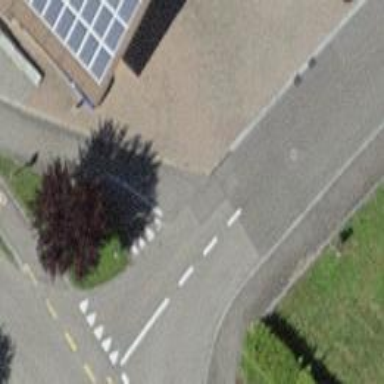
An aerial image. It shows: Cycleway.